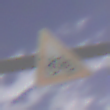
Verkehrszeichen: RadverkehrRechts
Umgebung: Outdoor, Suburban
Tageszeit: Night
Wetter: PartlyCloudy
Licht: Artificial
Jahreszeit: NotSpecified
Kontrast: HighContrast